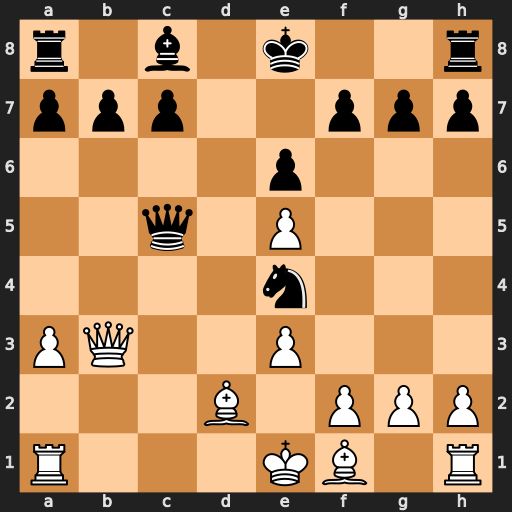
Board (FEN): r1b1k2r/ppp2ppp/4p3/2q1P3/4n3/PQ2P3/3B1PPP/R3KB1R
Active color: w
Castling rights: KQkq
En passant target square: -
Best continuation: Qa4+ Bd7 Qxe4